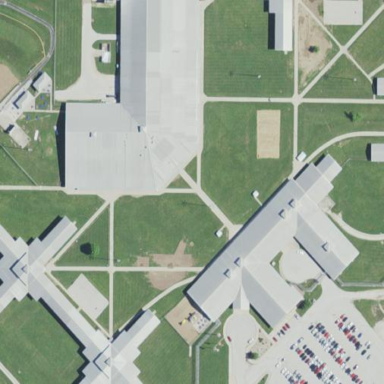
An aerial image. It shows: Prison.